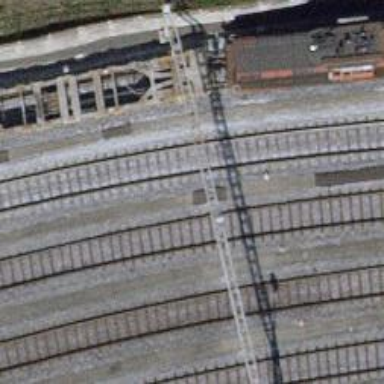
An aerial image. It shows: Railway yard with electrified contact lines.